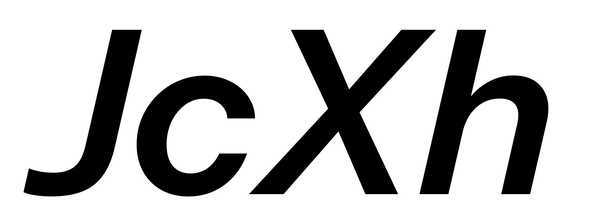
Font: InstrumentSans-Italic_SemiBold_Italic